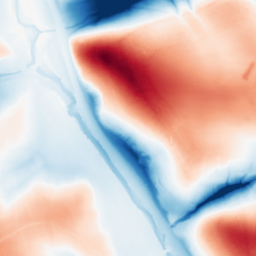
Category: classical
Decomposition family: gaussian_anisotropic
Decomposition parameters: sigma_x: 10
sigma_y: 50
Upsampling method: sinc_blackman
Upsampling parameters: scale: 4
kernel_size: 16
Upsampling scale: 4